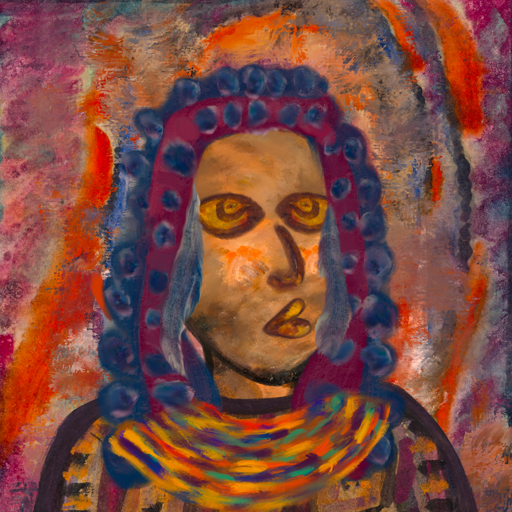
Background: Experience, Head And Neck Side: Gypsy_Queen, Face Side: Comrade, Bust: Doll, Hair Side: Hill_Girl, Head Accessory: Blank, Second Necklace: An_Impression_2, Necklace: Blank, Baby: Blank